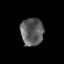
Tissue: prostate
Cell type: T cells
Senescence score: 0.3417
Nuclear area (px): 623
Mean DAPI intensity: 92.594